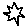
Label: star